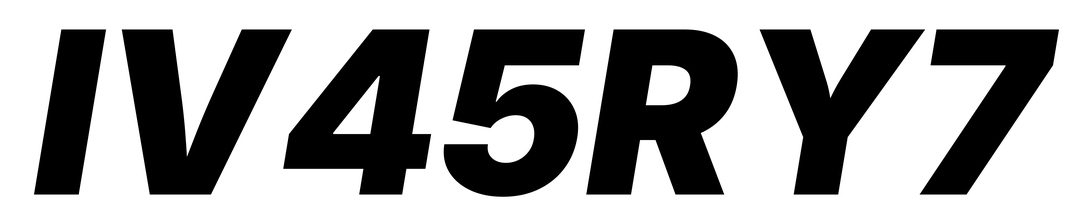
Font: Inter-Italic_Black_Italic